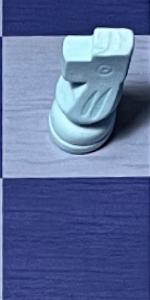
Label: Empty